Question: Today when I opened a <URL>, I found the VS was diferent from usual.
So which setting can make the Document Outline window act like this?
My environment:
'''
VS2010 SP1
Blend4 SP1
Win7
'''

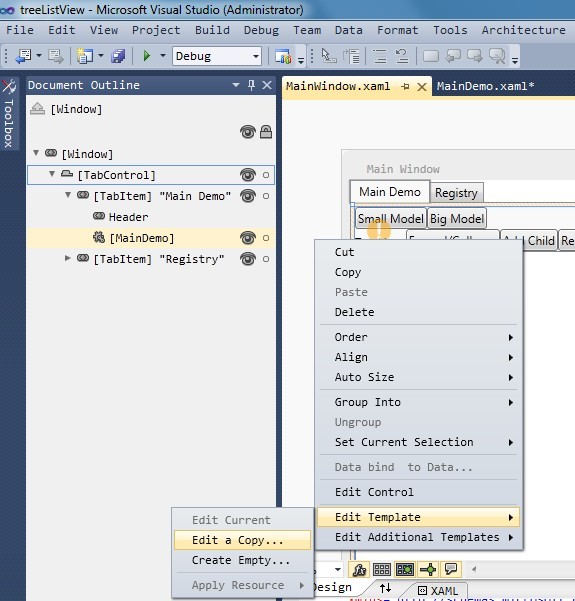
Answer: I found it out by myself. This because I have installed Visual Studio 11 Developer Preview. It changed the default program to open vs solution file. So the pic shown above is not vs10, it's vs11!